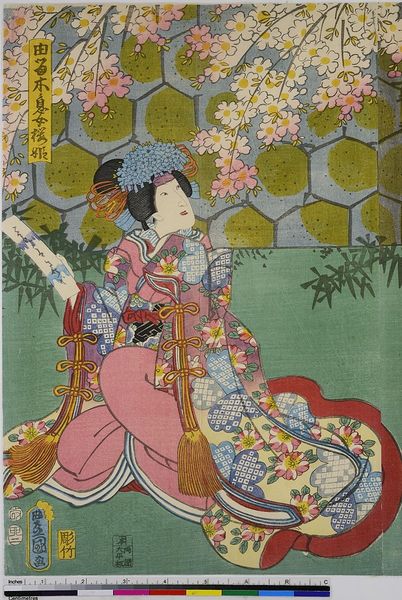
Titel: Die Schauspieler Ichikawa Kodanji IV als Yoshida no Shimobe Yodohei, Kataoka Gado II als Seigen Ajari und Iwai Kumesaburo III als Yuruki sokujo Sakura Hime
Künstler: Utagawa Kunisada
Standort: Hamburg
Institution: Museum für Kunst und Gewerbe Hamburg
Schlagwörter: blüte, theater, holzschnitt, japan, hof, geisha, druckgraphik, druckgrafik, konkubine, zeit, schauspieler, farbholzschnitt, schauspielerin, kalligrafie, kabuki, edo, reproduktionen, kische, druckerzeugnisse, theateraufführung, soga, hanabutai, banjaku, hakami, hamami